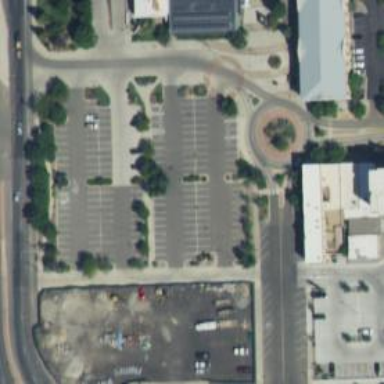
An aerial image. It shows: Parking space is available.